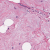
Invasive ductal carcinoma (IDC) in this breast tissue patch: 1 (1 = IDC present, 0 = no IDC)